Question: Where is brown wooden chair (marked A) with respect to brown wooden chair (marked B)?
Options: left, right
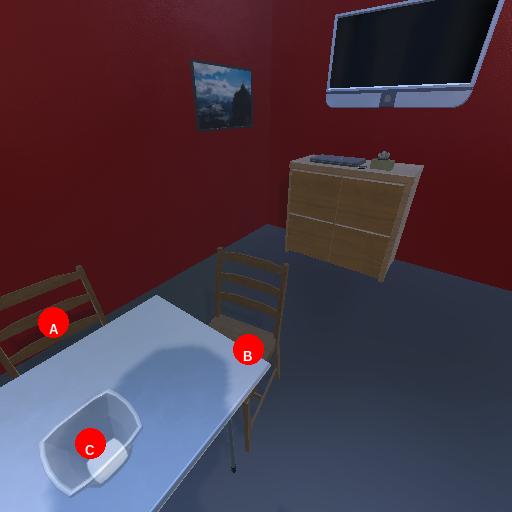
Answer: left